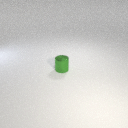
small green metal cylinder